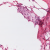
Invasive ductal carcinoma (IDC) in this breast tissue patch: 1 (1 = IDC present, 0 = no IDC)